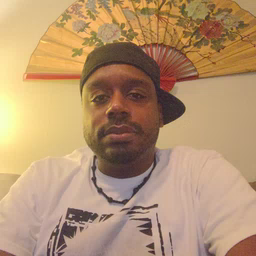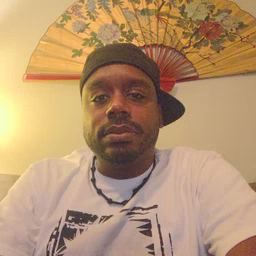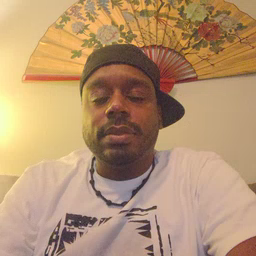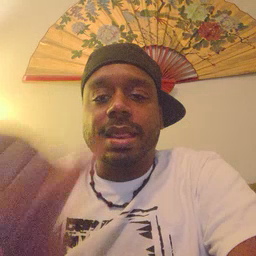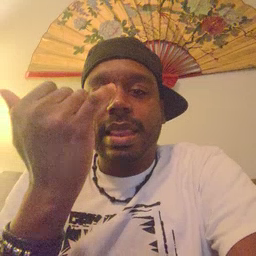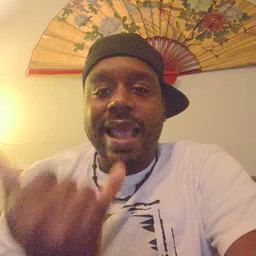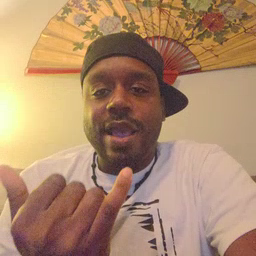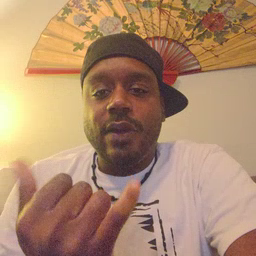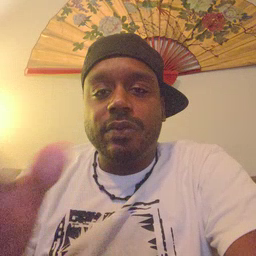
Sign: now